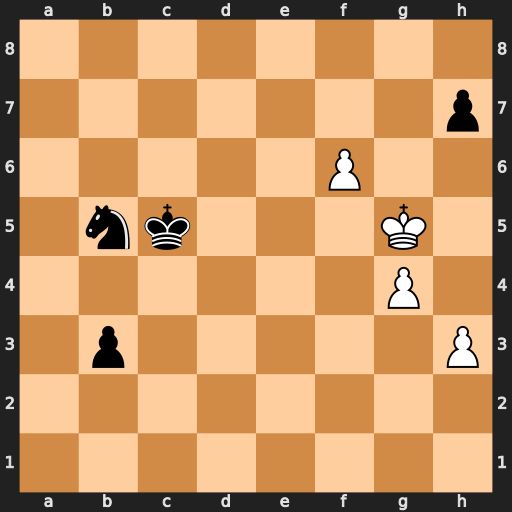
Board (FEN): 8/7p/5P2/1nk3K1/6P1/1p5P/8/8
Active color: w
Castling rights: -
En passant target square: -
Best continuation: f7 Kc4 f8=Q